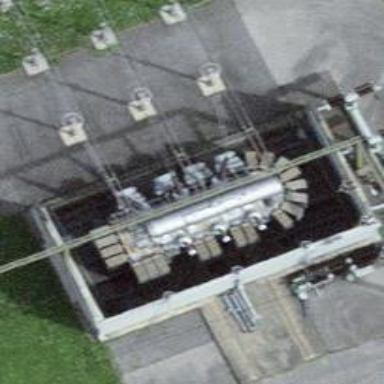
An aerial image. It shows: Transformer is shown.